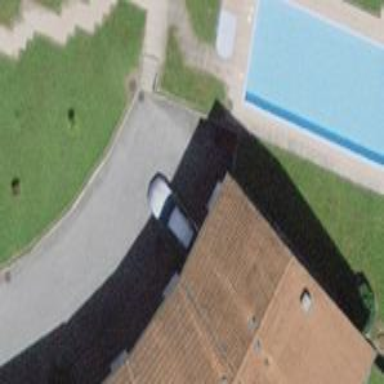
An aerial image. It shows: Swimming pool located in leisure land.